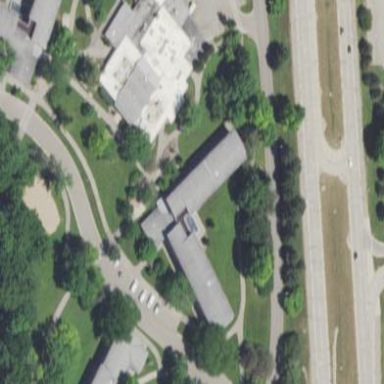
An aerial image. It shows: Dormitory building.